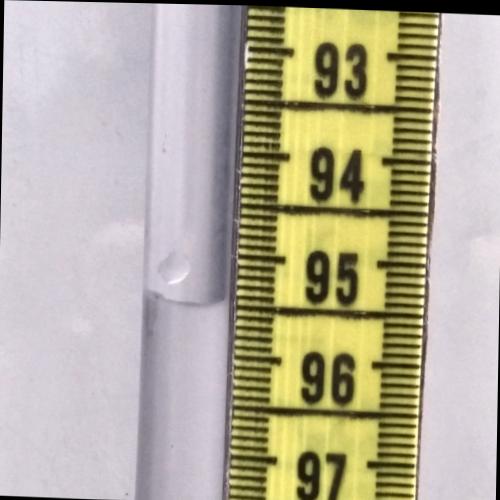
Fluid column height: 95.5 cm